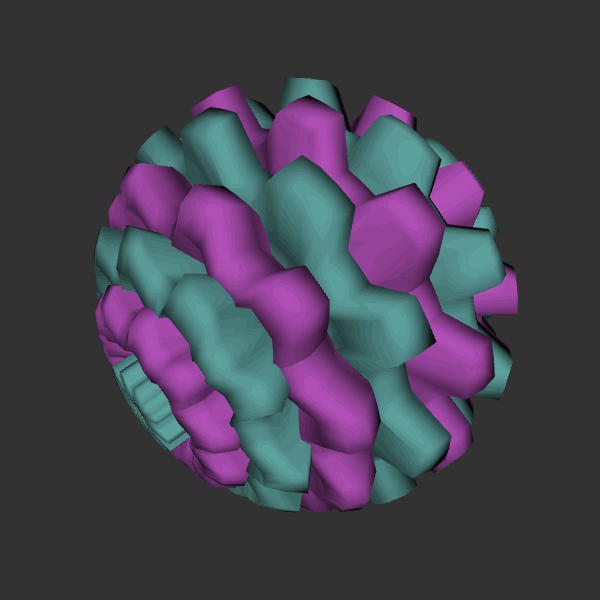
Background: dark